Question: I have a main report with some subreports.
in that red section is the part which i want 'across then down' and that black box is a sub report.
I have already set the properties of sub report's detail section to 'across then down' but it isn't working.
Please help me.
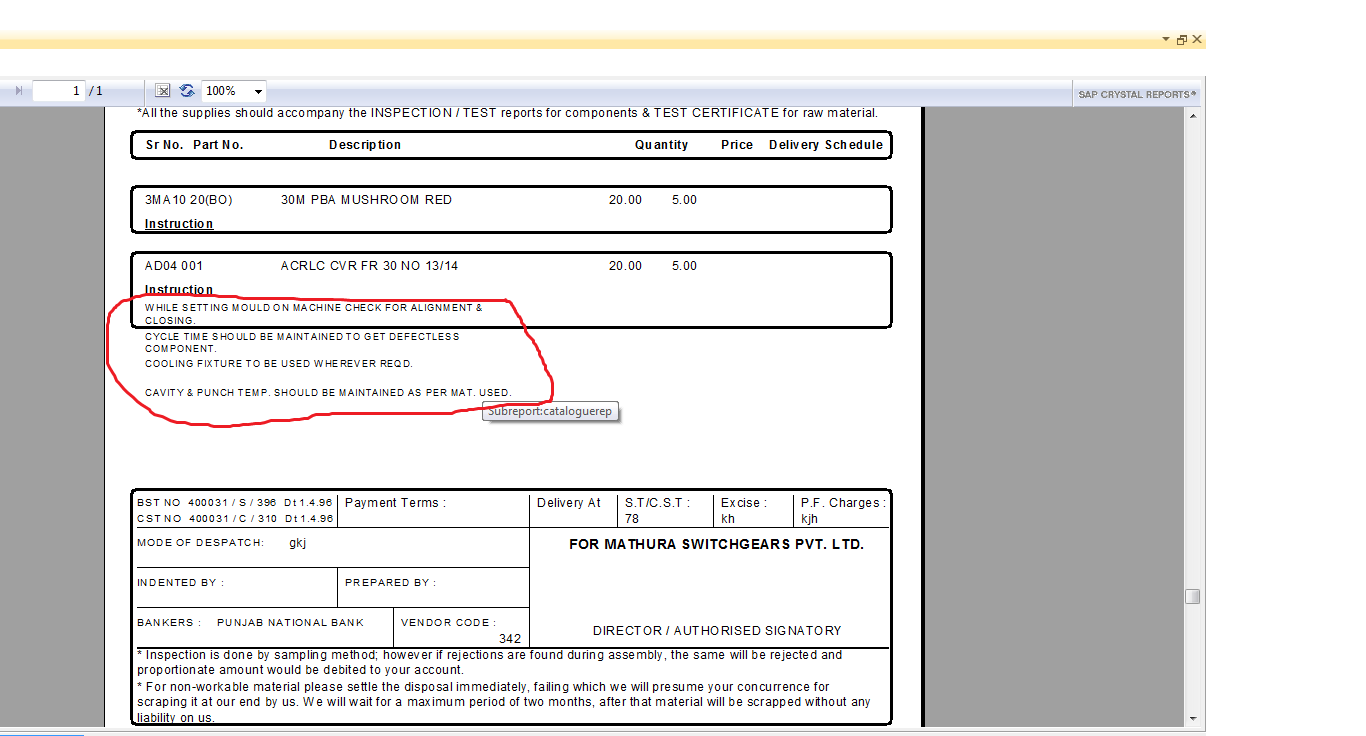
Answer: setup the details to grow across then down 4 in width, so in that way you can have 2 iterations per line. Remove unnecessary space to have more details per page